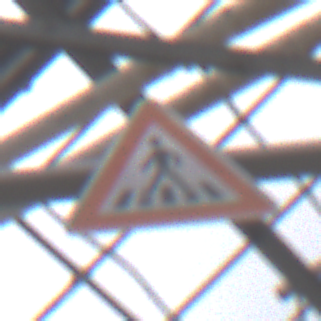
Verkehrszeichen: FussgaengerueberwegRechts
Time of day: Midday
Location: Roofed (Special)
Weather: Overcast
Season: NotSpecified
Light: Natural